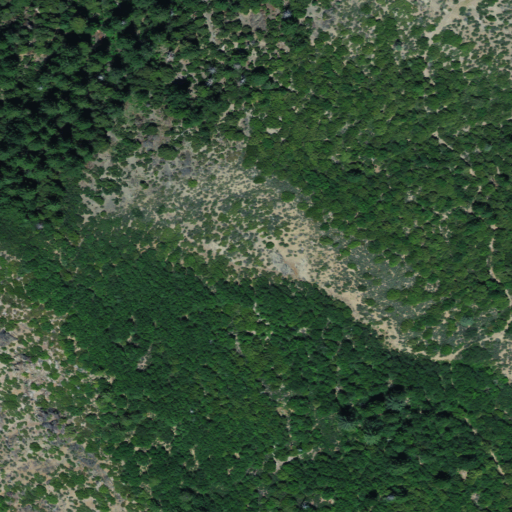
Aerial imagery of ridge(s) in California named Hayden Roughs containing grassland and open development